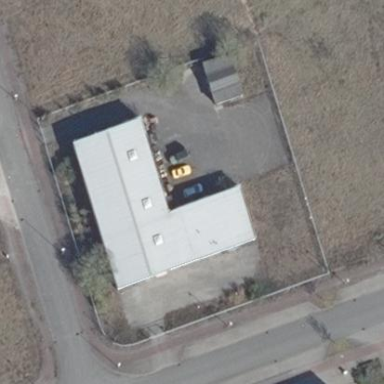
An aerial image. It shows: Commercial building.